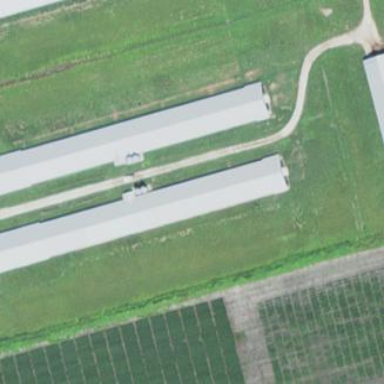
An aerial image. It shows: Rural barn.